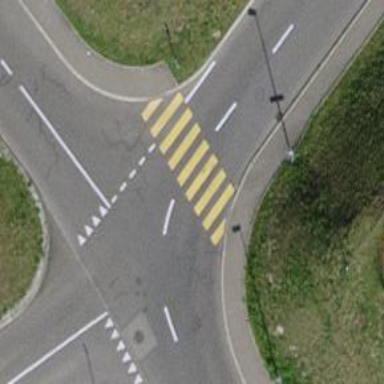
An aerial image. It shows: Marked zebra crossing on the road.